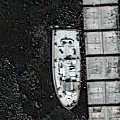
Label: civil